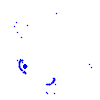
Particle: pion